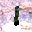
Label: 1